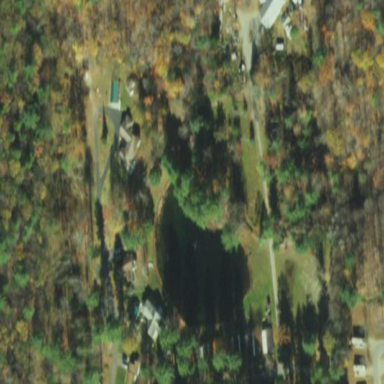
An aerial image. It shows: Pond surrounded by natural water.